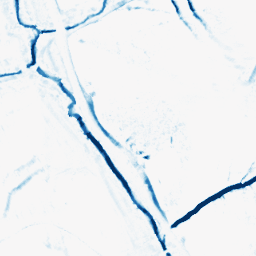
Category: morphological
Decomposition family: morphological_diamond
Decomposition parameters: operation: closing
radius: 5
Upsampling method: linear_exact
Upsampling parameters: scale: 4
Upsampling scale: 4